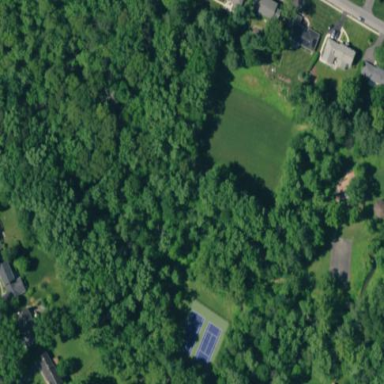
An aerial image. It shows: Neighborhood Park labeled as leisure land.